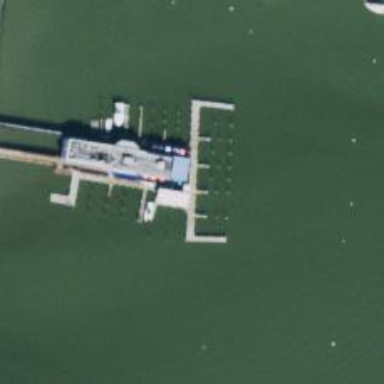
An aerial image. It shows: Pier with mooring facilities.